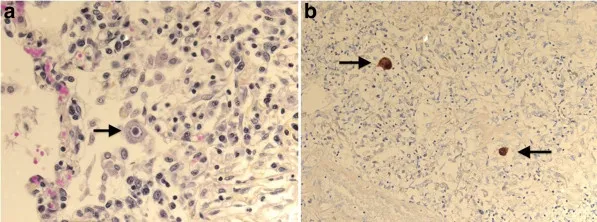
A CMV inclusion. Histological analysis of the lung reveals a very large cell that displays a large violet intranuclear inclusion with a small clear halo (typical owl-eye inclusion; arrow). B; CMV immunohistochemistry. Immunohistochemical analysis of the lung reveals anti-CMV positive cells (arrows).
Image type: pathology (immunostaining)